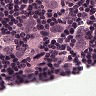
Metastatic tissue present: yes